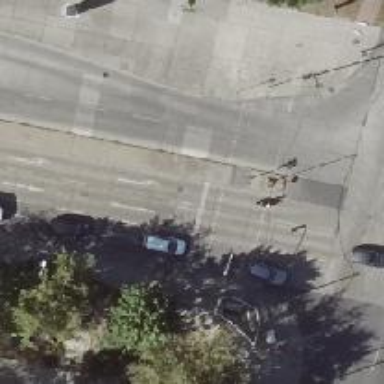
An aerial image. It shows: Secondary road with concrete surface.